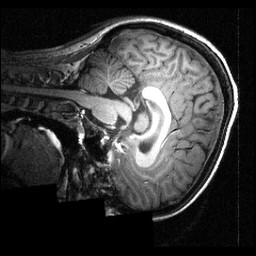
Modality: T1w
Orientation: sagittal
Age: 27
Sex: female
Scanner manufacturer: siemens
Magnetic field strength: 3.951 T
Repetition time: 1.5 s
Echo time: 0.00335 s